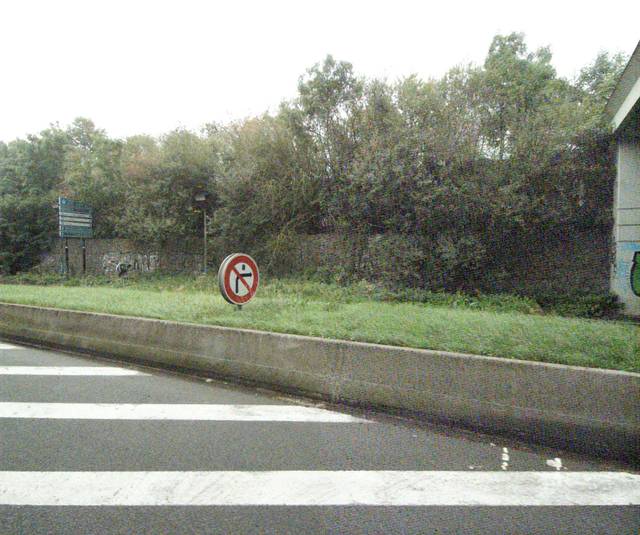
Region: France
Coordinates: 50.637, 3.079